Aerial crown-view tile of a tropical tree (Barro Colorado Island, Panama), acquired 20250317:
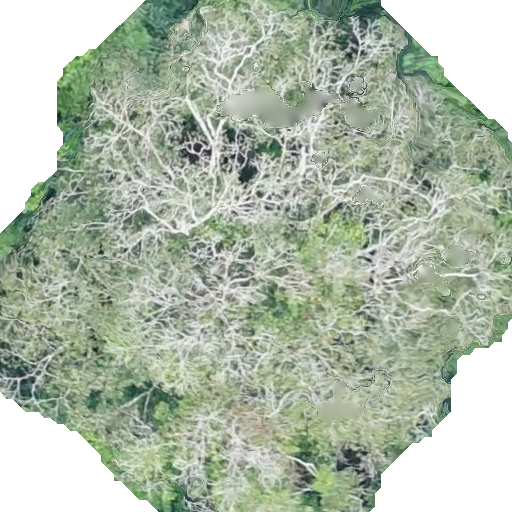
Species: Dipteryx oleifera
GBIF accepted scientific name: Dipteryx oleifera
Crown area: 336.409 m²